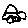
Label: car